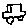
Label: car